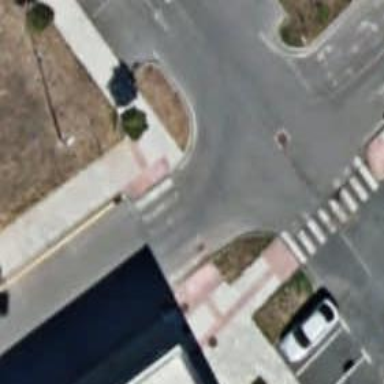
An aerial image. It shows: Pedestrian crossing with zebra markings on the footway.